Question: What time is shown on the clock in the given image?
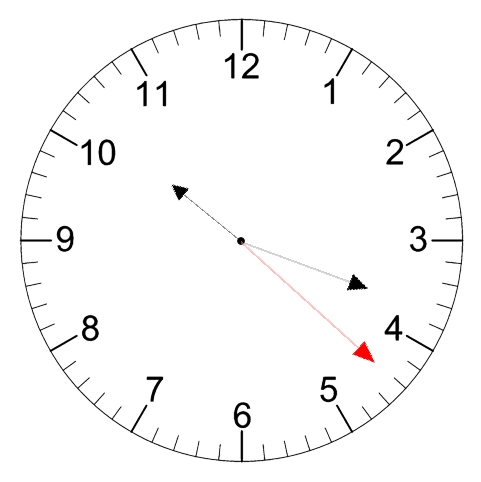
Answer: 10:18:22